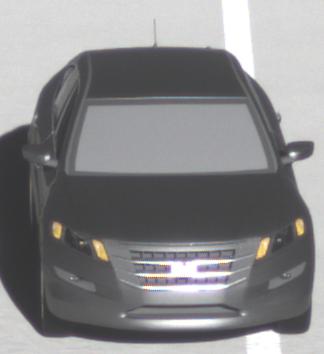
Make: Honda
Model: Crosstour
Detailed model: -
Model produced from: 2009
Model produced until: 2012
Doors: 4
Color: gray
Road condition: dry road
Daytime: morning or afternoon
Contrast: high contrast